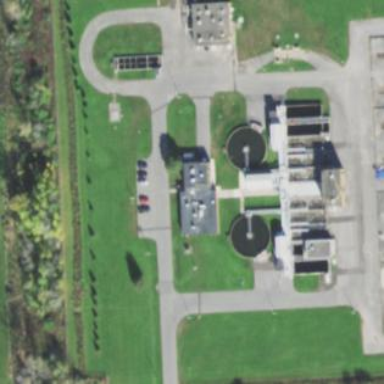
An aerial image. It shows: Wastewater plant surrounded by fence.